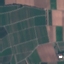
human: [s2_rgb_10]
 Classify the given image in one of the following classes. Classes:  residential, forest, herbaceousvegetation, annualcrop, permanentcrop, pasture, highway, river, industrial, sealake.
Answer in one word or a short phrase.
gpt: PermanentCrop